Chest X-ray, PA view. Patient: 63 years old, sex M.
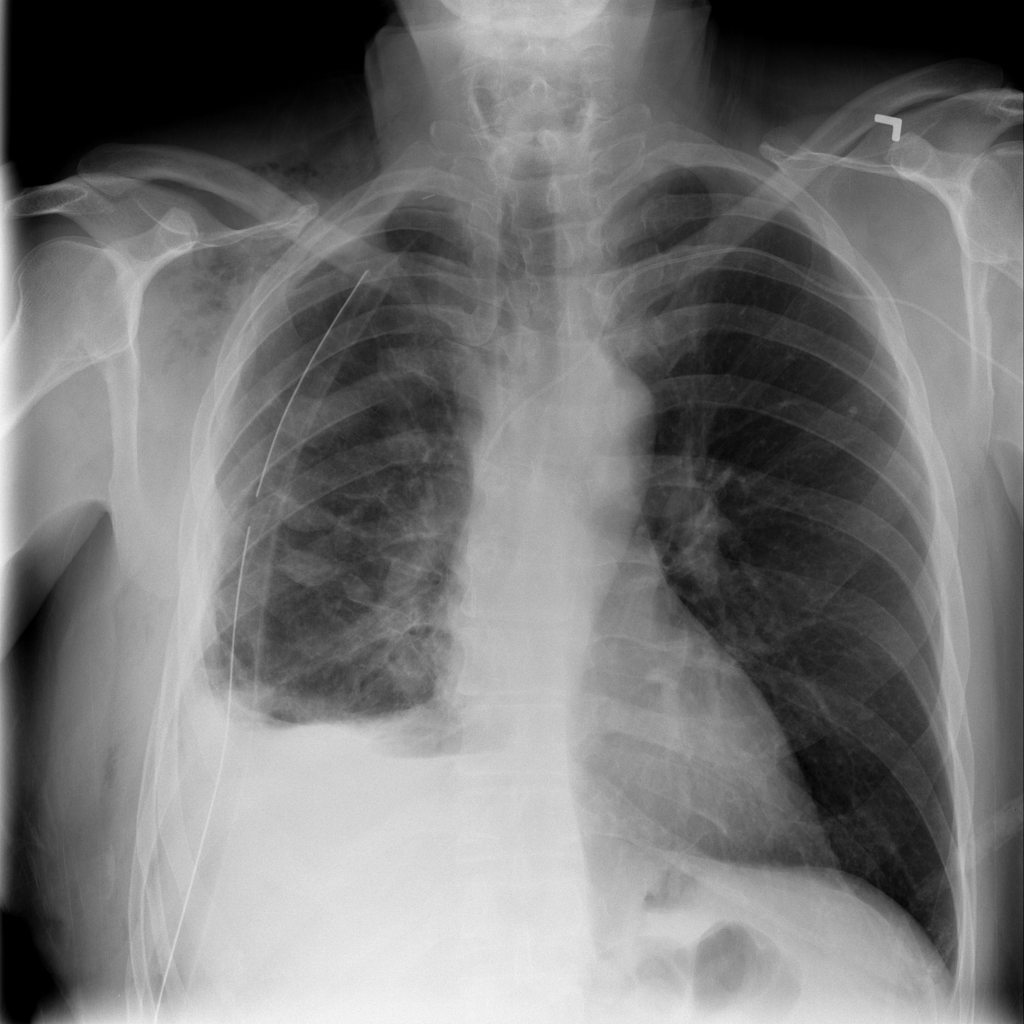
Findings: Emphysema